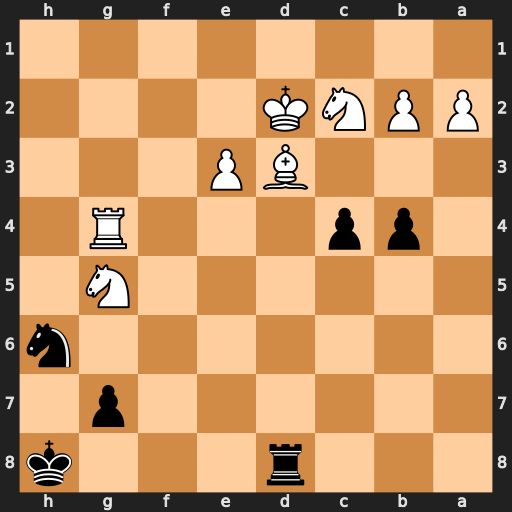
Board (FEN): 3r3k/6p1/7n/6N1/1pp3R1/3BP3/PPNK4/8
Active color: b
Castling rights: -
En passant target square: -
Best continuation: Rxd3+ Kc1 Nxg4